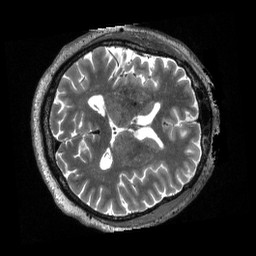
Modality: T2w
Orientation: axial
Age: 66
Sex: male
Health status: healthy
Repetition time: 3.2 s
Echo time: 0.563 s